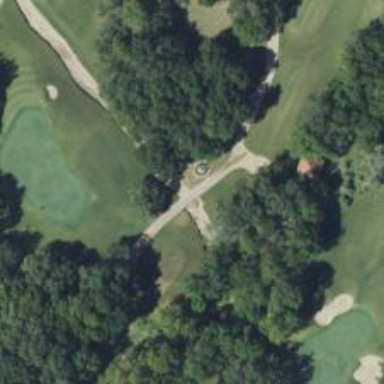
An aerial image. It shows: Path bridge over golf course.